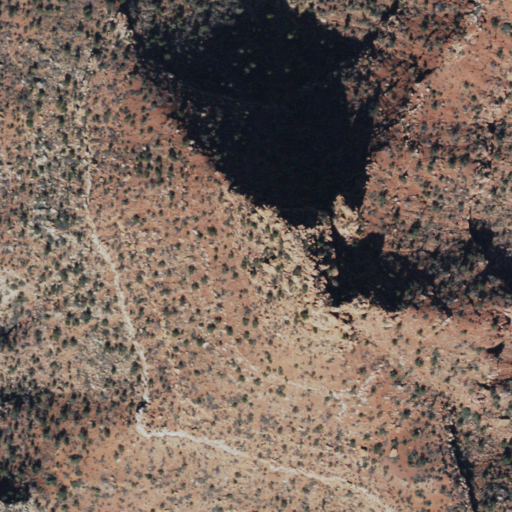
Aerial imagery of mountain in Arizona named Gunther Castle containing evergreen forest, barren land, and shrub